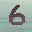
Label: 6